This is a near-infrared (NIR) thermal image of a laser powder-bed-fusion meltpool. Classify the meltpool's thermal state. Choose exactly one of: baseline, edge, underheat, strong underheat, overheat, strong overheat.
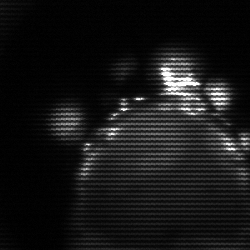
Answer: edge